Question: # Background
I've been going through John Hughes' <URL>, and I felt that I had everything straight in my head until the following example of using mapA:
'''
>runSF (mapA (delay 0)) [[1,2,3],[4,5,6],[7,8,9]]
[[0,0,0],[1,2,3],[4,5,6]]
'''
Where runSF extracts the stream function from the StreamFunction arrow defined as:
'''
newtype SF a b = SF {runSF :: [a]->[b]}
'''
And delay is defined as:
'''
delay x = SF (init . (x:))
'''
SF is an instance of ArrowChoice (which declares mapA) and thus an instance of Arrow.
# My Understanding
'''
mapA :: arr a b -> arr [a] [b]
delay :: SF a b
'''
such that 'delay' simply prepends its second argument with its first.
Thus, 'mapA (delay 0)' should return us an SF arrow that takes '[[a]]' and returns '[[b]]'
'''
mapA (delay 0) :: SF [[a]] [[b]]
'''
I would expect that the "circuit" that this would result in is:

Where the numbers label parts of the process:
1. For any non-empty list x, listcase will emit Right(x, xs). For the empty list, listcase will emit Left(), the terminal case.
2. Values tagged Right will be passed to the lower portion. Values tagged Left will be passed to const[], which essentially stops the iteration.
3. With input (x, xs), x will be passed to (delay 0), while xs will be passed back through to listcase.
4. The output of 3 will be (z, zs), which gets passed to uncurry (:), which joins the tuple back into the list.
Here's my understanding of the flow, with input '[[1,2,3],[4,5,6],[7,8,9]]':
- First pass
1. Right ([1,2,3],[[4,5,6],[7,8,9]])
2. ([1,2,3], [[4,5,6],[7,8,9]]) gets passed to the lower portion
3. (delay 0) is called on [1,2,3], resulting in [0,1,2]. [[4,5,6],[7,8,9]] is passed back to listcase
- Second pass
1. Right ([4,5,6], [[7,8,9]])
2. ([4,5,6], [[7,8,9]]) gets passed to the lower portion
3. (delay 0) is called on [4,5,6], resulting in [0,4,5]. [[7,8,9]] is passed back to listcase
- Third pass
1. Right ([7,8,9], [])
2. ([7,8,9], []) gets passed to the lower portion
3. (delay 0) is called on [7,8,9], resulting in [0,7,8]. [] is passed back to listcase.
- Fourth pass
1. Left (), dropped on the floor.
At this point, we get to part 4, which takes the output of 3 and concats it all together. We essentially build of an operation of:
'[0,1,2] : [[0,4,5] : [[0,7,8] : []]]'
Which would give us '[[0,1,2],[0,4,5],[0,7,8]]'.
# My Confusion
Clearly, my above flow is wrong.
How does calling 'runSF (mapA (delay 0)) [[1,2,3],[4,5,6],[7,8,9]]' result in '[[0,0,0],[1,2,3],[4,5,6]]'?
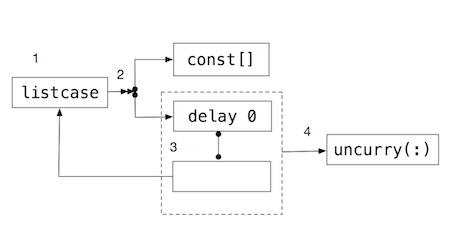
Answer: I find these examples tricky to reason about. There are two lists in this
example, the outer list is the stream that your arrow operates over, while
the inner lists are what mapA maps over. Consider a simpler example so we
can ignore the recursive case for now. Given
'''
runSF (mapA (delay 0)) [[1], [2]]
'''
We see that the first step
1. Piping the input through the listcase arrow gives us the output [Right (1, []), Right (2, [])]. The first elements of each pair are fed to the delay 0 arrow, while the second elements are fed back to mapA f.
2. So, we have that [1, 2] => delay 0 and [[], []] => mapA f. Feeding [1,2] into delay 0 gives the result [0, 1], and feeding the empty lists to mapA f yields more empty lists [[], []].
3. Those two results are fed to arr (uncurry (:)), which acts like zipWith (:), since these functions are all mapped over lists, so it joins the two input lists element-wise. [0, 1]
|
v
arr (uncurry (:)) => [ 0:[], 1:[] ] == [[0], [1]]
^
|
[[], []]
The key is to recognize that all the stuff constructed with 'arr' operates on
the inner set of lists, so running your initial input through 'arr listcase'
does not produce 'Right ([1,2,3],[[4,5,6],[7,8,9]])', but
'[Right (1, [2, 3]), Right (4, [5,6]), Right (7, [8,9])]'.
This is my attempt to draw it out in a diagram.
'''
[Right (1, [2, 3]), Right (4, [5,6]), Right (7, [8,9])]
=======================================================
| [1, 4, 7] +-----------+ [0, 1, 4]
+----------+ | +----=--------->| delay |-----=------|
| listcase |---=------>| +-----------+ | +-------------------+
+----------+ | +-->| arr (uncurry (:)) |---> [[0,0,0],[1,2,3],[4,5,6]]
| | +-------------------+
| +-----------+ |
+-------=------>| mapA f |------=-----|
| +-----------+ |
| |
[[2,3],[4,5],[6,7]] [[0,0], [2,3],[4,5]]
* what will be
returned if you
trace it through
'''
Sorry that I can't draw this better. In effect, 'mapA' gives a transposed view
of the input list, so you can think of 'mapA (delay 0)' as operating like
'transpose . map (init . (0:)) . transpose', since 'init . (0:)' is the
definition of 'delay'.